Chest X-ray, AP view. Patient: 39 years old, sex F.
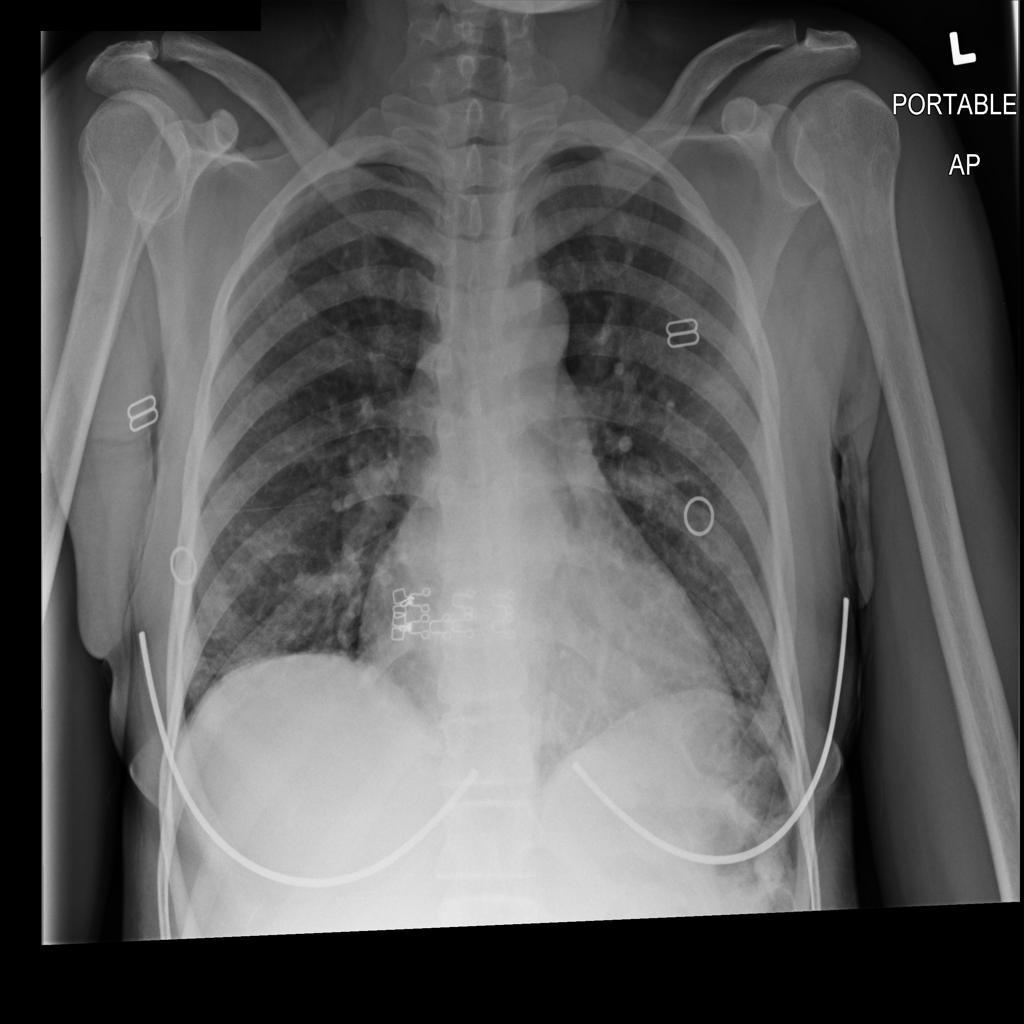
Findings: Consolidation, Infiltration